Question: I have an imageview at relative layout, but i want to overlap this imageview Between different layouts like this
here is my layout code
'''
<?xml version="1.0" encoding="utf-8"?>
<RelativeLayout xmlns:android="http://schemas.android.com/apk/res/android"
xmlns:tools="http://schemas.android.com/tools"
android:layout_width="match_parent"
android:layout_height="match_parent"
tools:context=".CircularProgressBar" >
<RelativeLayout
android:id="@+id/relativeLayout1"
android:layout_width="match_parent"
android:layout_height="140dp"
android:background="#000000" >
<ImageView
android:id="@+id/image"
android:layout_width="100dp"
android:layout_height="100dp"
android:layout_alignParentBottom="true"
android:layout_centerHorizontal="true"
android:layout_gravity="center"
android:layout_marginBottom="-30dp"
android:src="@drawable/ic_launcher" />
</RelativeLayout>
<LinearLayout
android:id="@+id/linearLayout1"
android:layout_width="wrap_content"
android:layout_height="160dp"
android:layout_alignParentLeft="true"
android:layout_alignParentRight="true"
android:layout_below="@+id/relativeLayout1"
android:baselineAligned="false" >
<RelativeLayout
android:layout_width="0dp"
android:layout_height="160dp"
android:layout_weight="1"
android:background="#1268a5" >
</RelativeLayout>
<RelativeLayout
android:layout_width="0dp"
android:layout_height="160dp"
android:layout_weight="1"
android:background="#1268a5" >
</RelativeLayout>
</LinearLayout>
</RelativeLayout>
'''
I have tried using this android:layout_marginBottom="-30dp" in imageview but still i am not able to overlap.
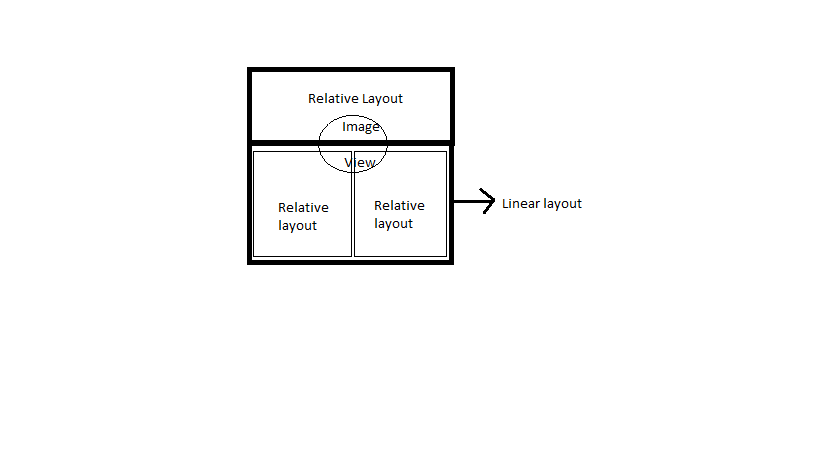
Answer: Be warned, your layout isn't flexible at all. But here if you really want:
'''
<?xml version="1.0" encoding="utf-8"?>
<RelativeLayout xmlns:android="http://schemas.android.com/apk/res/android"
xmlns:tools="http://schemas.android.com/tools"
android:layout_width="match_parent"
android:layout_height="match_parent"
tools:context=".CircularProgressBar">
<RelativeLayout
android:id="@+id/relativeLayout1"
android:layout_width="match_parent"
android:layout_height="140dp"
android:background="#000000">
</RelativeLayout>
<LinearLayout
android:id="@+id/linearLayout1"
android:layout_width="match_parent"
android:layout_height="160dp"
android:layout_alignParentLeft="true"
android:layout_alignParentRight="true"
android:layout_below="@+id/relativeLayout1"
android:baselineAligned="false">
<RelativeLayout
android:layout_width="0dp"
android:layout_height="160dp"
android:layout_weight="1"
android:background="#1268a5">
</RelativeLayout>
<RelativeLayout
android:layout_width="0dp"
android:layout_height="160dp"
android:layout_weight="1"
android:background="#1268a5">
</RelativeLayout>
</LinearLayout>
<ImageView
android:id="@+id/image"
android:layout_width="100dp"
android:layout_height="100dp"
android:layout_alignBottom="@id/relativeLayout1"
android:layout_centerHorizontal="true"
android:layout_marginBottom="-30dp"
android:src="@drawable/ic_launcher"/>
</RelativeLayout>
'''